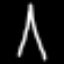
Label: The Eiffel Tower